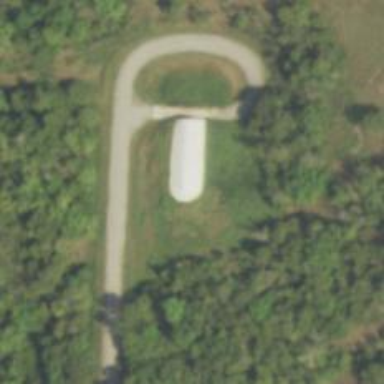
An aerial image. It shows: Military bunker.